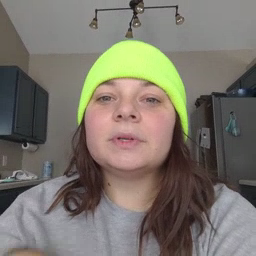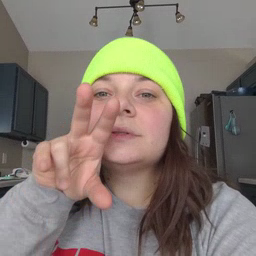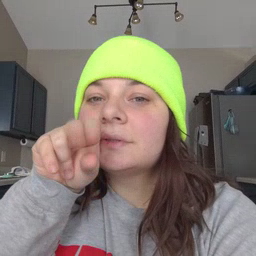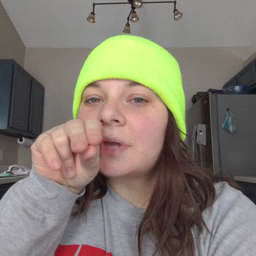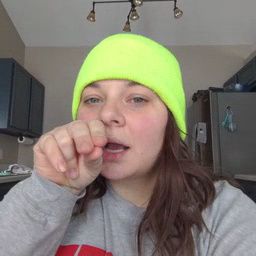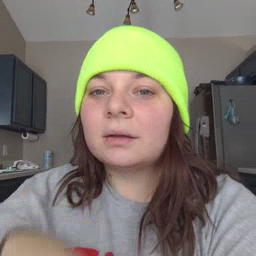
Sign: duck